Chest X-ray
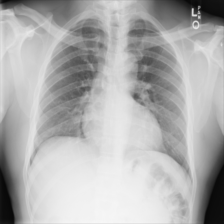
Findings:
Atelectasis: negative
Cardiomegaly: negative
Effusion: negative
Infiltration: negative
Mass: negative
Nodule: negative
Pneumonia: negative
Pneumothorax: negative
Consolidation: negative
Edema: negative
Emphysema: negative
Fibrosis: negative
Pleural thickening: negative
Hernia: negative